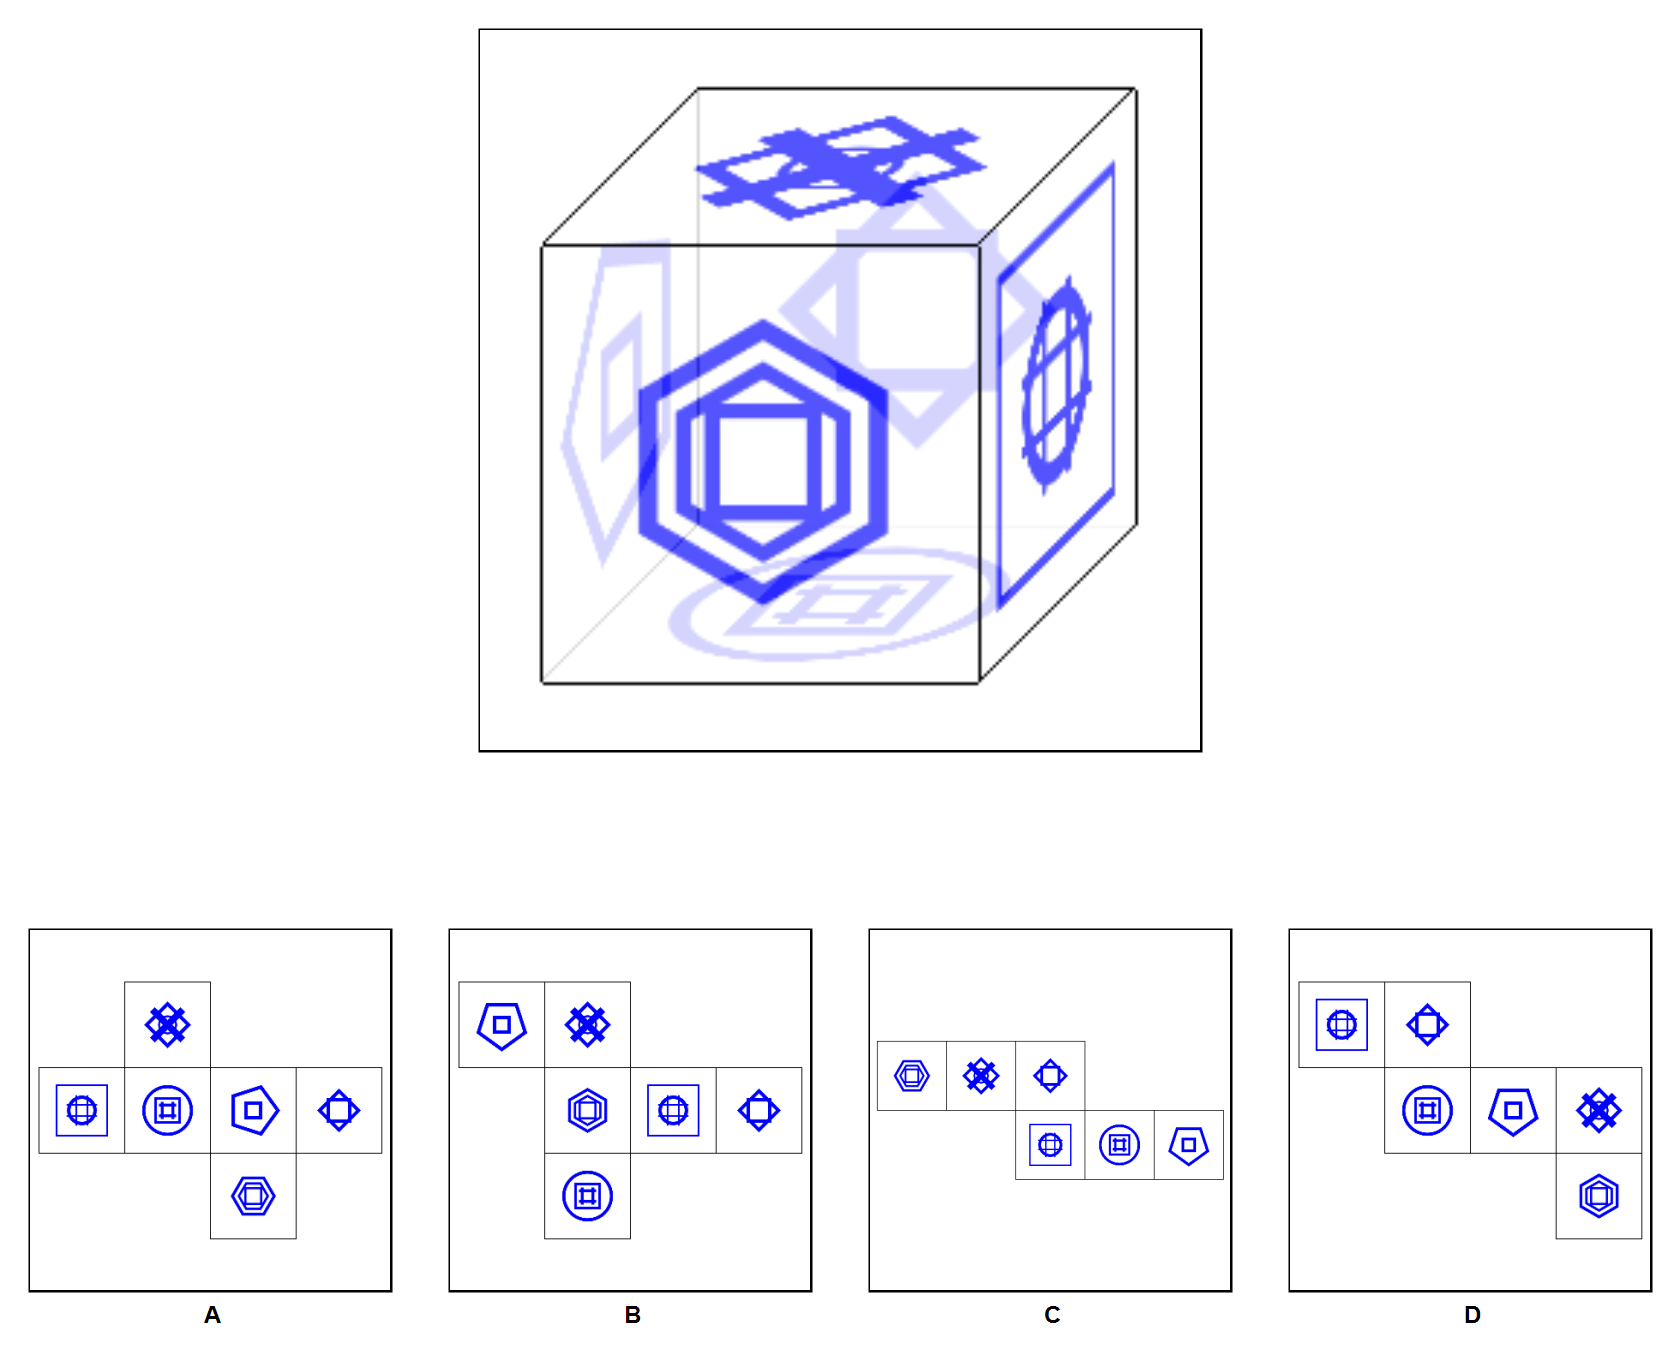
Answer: A